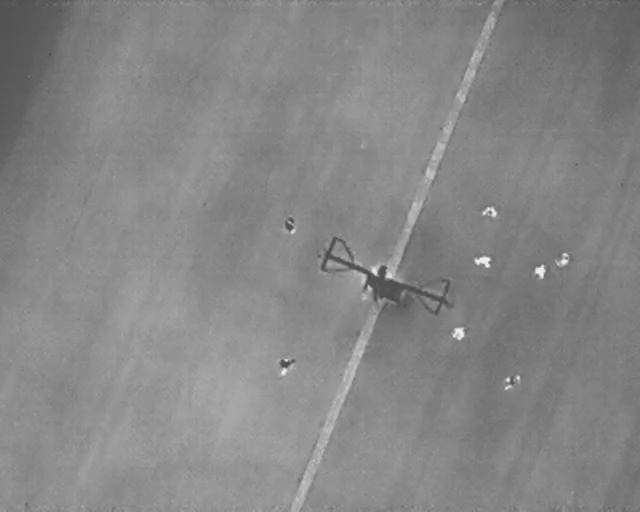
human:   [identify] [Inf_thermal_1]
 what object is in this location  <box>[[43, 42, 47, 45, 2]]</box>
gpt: <ref>1 medium person at the center</ref>

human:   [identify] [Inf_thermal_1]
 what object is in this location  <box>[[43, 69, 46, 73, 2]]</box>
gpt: <ref>1 large person at the bottom</ref>

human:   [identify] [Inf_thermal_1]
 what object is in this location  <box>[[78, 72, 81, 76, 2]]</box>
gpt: <ref>1 medium person at the bottom right</ref>